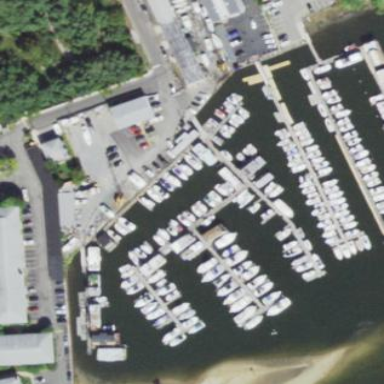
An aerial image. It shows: Marina on leisure land.